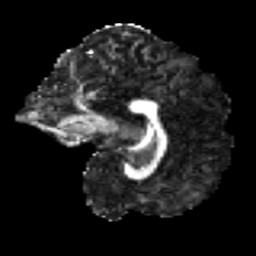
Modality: FA
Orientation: sagittal
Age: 33
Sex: female
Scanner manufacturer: ge
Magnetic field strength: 3 T
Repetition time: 7.8 s
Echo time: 0.0606 s